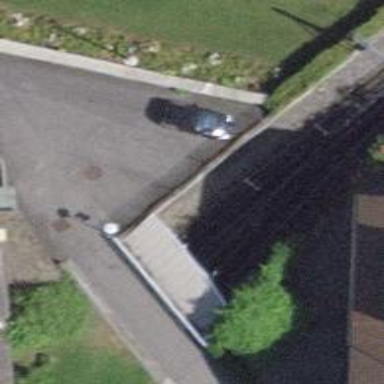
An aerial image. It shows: Rail tunnel with electrified contact line. There is one track running through the tunnel.